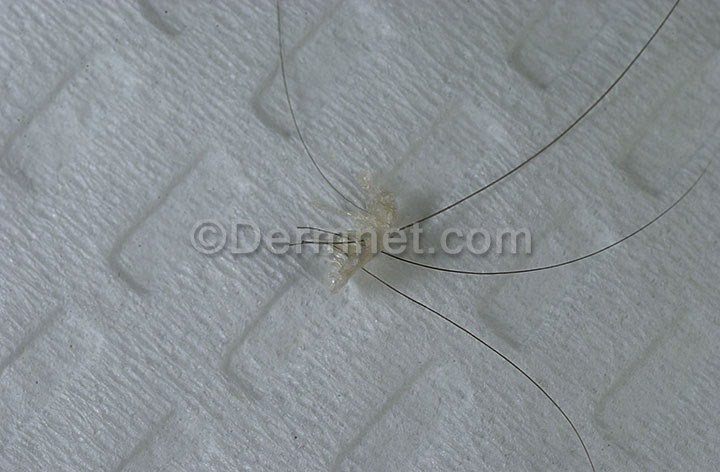
Disease: Lupus and other Connective Tissue diseases